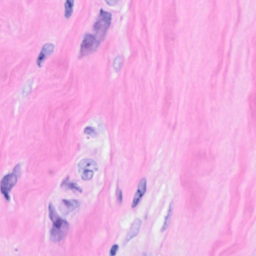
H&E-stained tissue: Breast